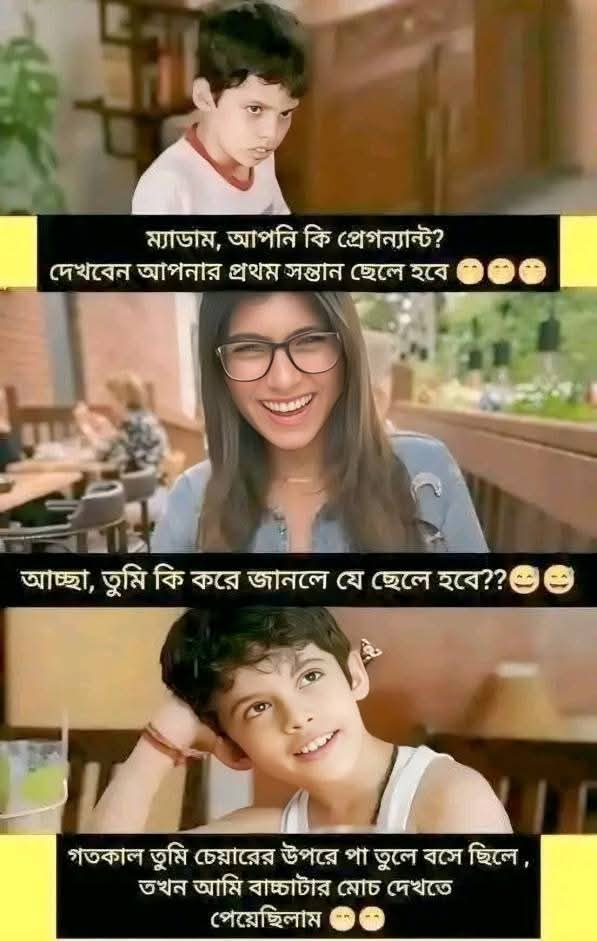
Text: ম্যাডাম, আপনি কি প্রেগন্যান্ট?
দেখবেন আপনার প্রথম সন্তান ছেলে হবে
আচ্ছা, তুমি কি করে জানলে যে ছেলে হবে??
গতকাল তুমি চেয়ারের উপরে পা তুলে বসে ছিলে, তখন আমি বাচ্চাটার মোচ দেখতে পেয়েছিলাম
Label: Hate
Hate category: Personal Offence
Targeted group: Individual